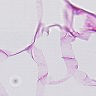
Metastatic tissue present: no